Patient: sex M, age 43
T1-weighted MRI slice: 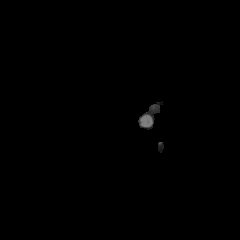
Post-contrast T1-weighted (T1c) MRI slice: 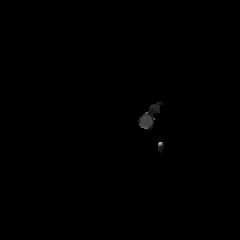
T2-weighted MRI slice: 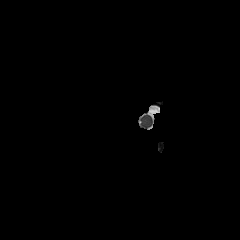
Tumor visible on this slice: no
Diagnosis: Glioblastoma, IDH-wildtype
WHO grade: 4